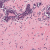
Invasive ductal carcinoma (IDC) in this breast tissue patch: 0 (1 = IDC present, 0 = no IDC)